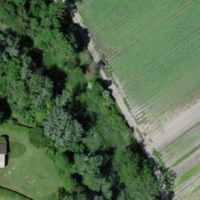
EUNIS habitat code: 52
Species observed at this site:
Cyperus esculentus